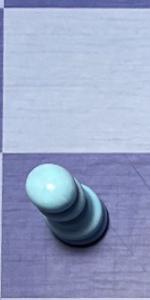
Label: Pawn_White